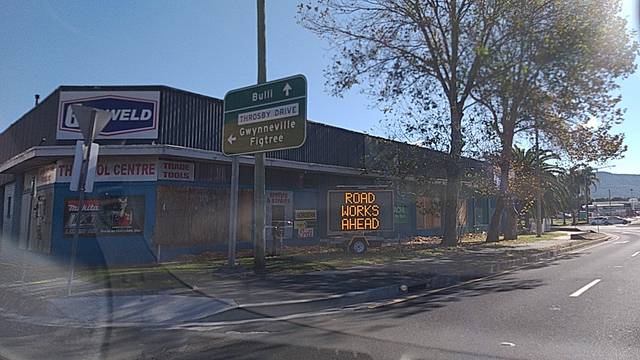
Region: Australia
Coordinates: -34.42, 150.893